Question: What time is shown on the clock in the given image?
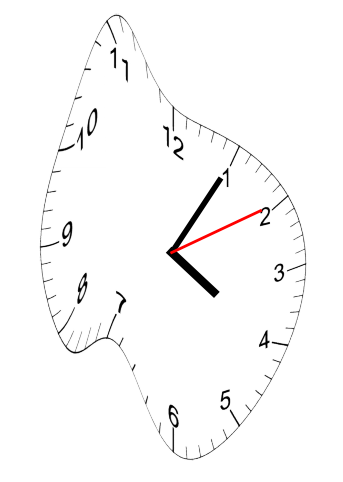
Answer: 04:05:10